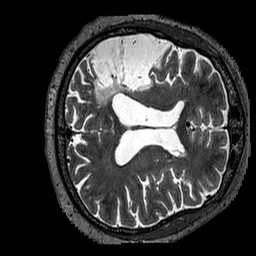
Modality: T2w
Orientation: axial
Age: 66
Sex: male
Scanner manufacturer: siemens
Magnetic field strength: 3 T
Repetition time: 3.2 s
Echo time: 0.567 s